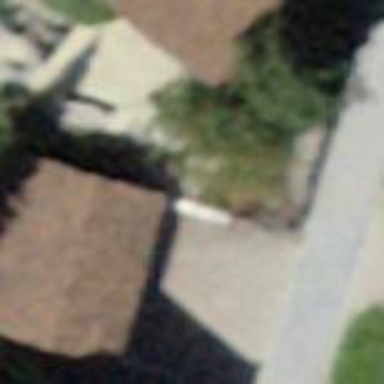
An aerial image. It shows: Garage.